Question: The below is the displayed output in the console:
> [2011-08-10 15:59:37 - Activities] ------------------------------[2011-08-10 15:59:37 - Activities] Android Launch![2011-08-10 15:59:37 - Activities] adb is running normally.[2011-08-10 15:59:37 - Activities] Performing
net.learn2develop.Activities.ActivitiesActivity activity launch[2011-08-10 15:59:37 - Activities] Automatic Target Mode: launching
new emulator with compatible AVD 'andy2'[2011-08-10 15:59:37 - Activities] Launching a new emulator with
Virtual Device 'andy2'[2011-08-10 15:59:38 - Emulator] [2011-08-10 15:59:38 - Emulator] This application has requested the
Runtime to terminate it in an unusual way.[2011-08-10 15:59:38 - Emulator] Please contact the application's
support team for more information.[2011-08-10 15:59:40 - Emulator] Failed to allocate memory: 8
I am getting this error regularly. Please help me out of this.

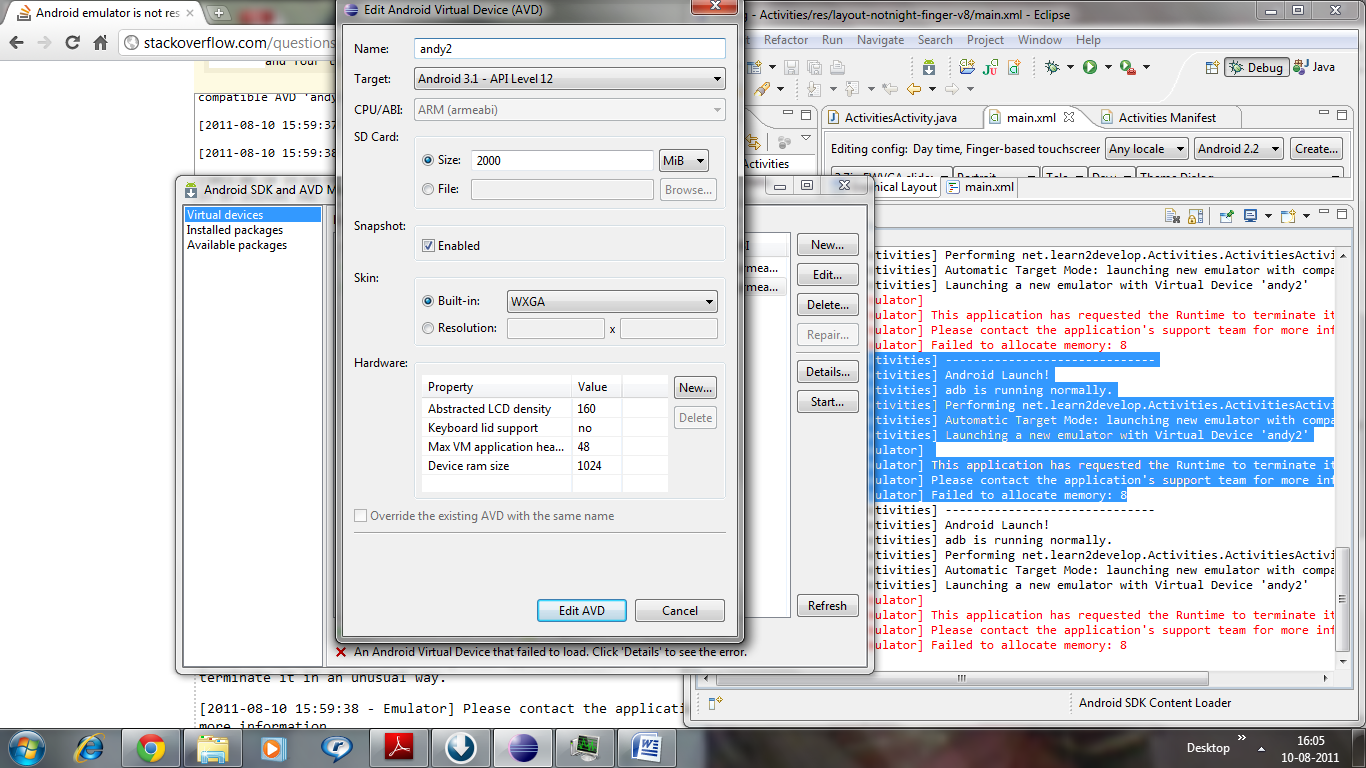
Answer: Using Android 3.1 emulator is near useless and non-functional.
If you want to test your app > 2.3 then you will likely need to buy a device.
If you don't need your app to run on greater than 2.3 then change your emulator version to 2.3.3
check tools.android.com for up and coming hardware acceleration which will allow emulation of 3.0 onwards.